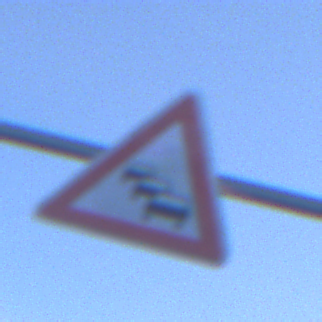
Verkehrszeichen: Stau
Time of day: MorningAfternoon
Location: Outdoor (Nature)
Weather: PartlyCloudy
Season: NotSpecified
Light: Natural